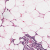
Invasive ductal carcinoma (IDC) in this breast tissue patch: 1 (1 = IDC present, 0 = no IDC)